Field crop: maize
Growth stage: 2
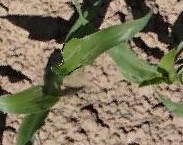
Species: maize